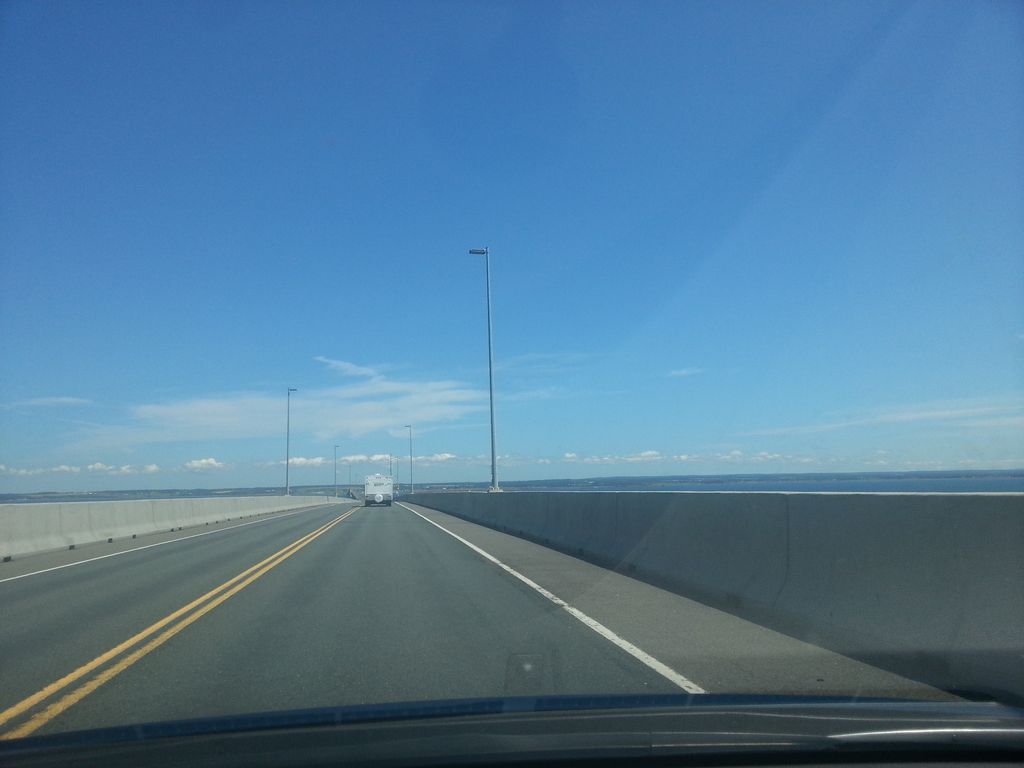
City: charlottetown